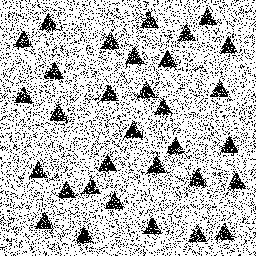
Squares: 0
Triangles: 32
Stars: 0
Total shapes: 32